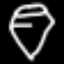
Label: diamond